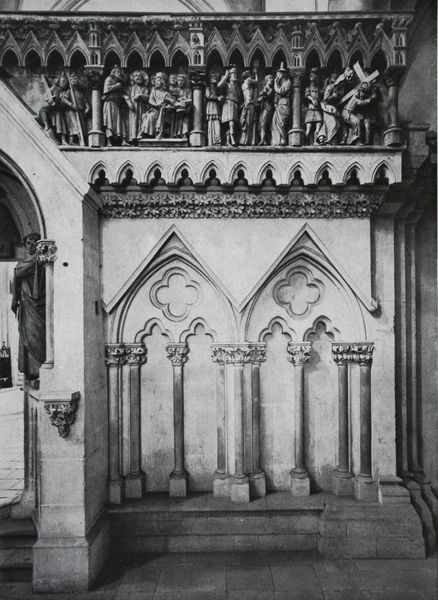
Titel: Westlettner, nördliche Hälfte
Standort: Naumburg (Saale)
Institution: Dom
Schlagwörter: weiß, dreieck, menschen, ausschnitt, fenster, grau, schwarz, säule, säulen, gebäude, ornament, profile, wand, architektur, bibel, sockel, stein, innenraum, kirche, boden, figur, innen, gotik, skulptur, relief, ansicht, bogen, giebel, mauer, pilaster, figuren, treppe, detail, verzierung, stufe, stufen, platte, tor, foto, fotografie, photographie, bögen, eingang, kloster, kreuz, religion, schwarzweiß, darstellung, altar, kapitelle, gestalten, photo, fragment, fries, gemäuer, portal, sims, kerzenhalter, doppelsäulen, gesims, skulpturen, statuen, gotisch, rosette, spitzbogen, spitzbögen, jesus, mauern, mittelalter, baldachin, konsole, gothik, korinthisch, glauben, sakral, aufnahme, bau, rosetten, gläubige, kleeblatt, kreuzgang, nischen, kriche, figut, basen, steinmetzarbeit, vierpass, biforien, altertum, paß, bodenplatte, seitenwand, frieß, steinhauerei, greuzgang